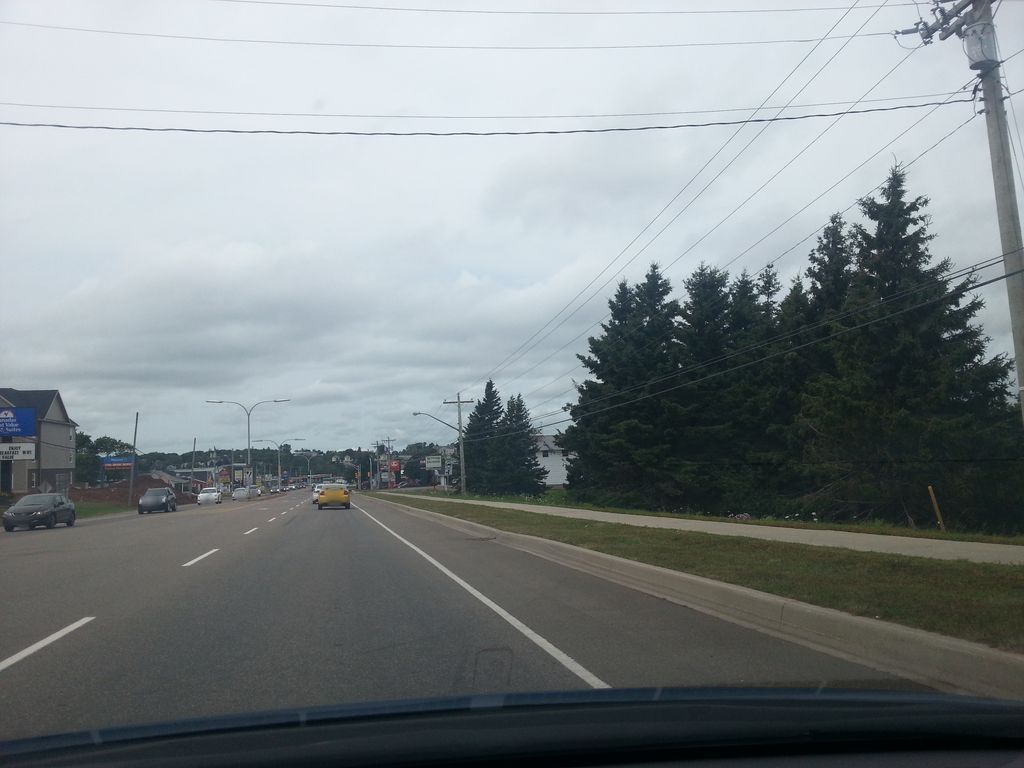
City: charlottetown